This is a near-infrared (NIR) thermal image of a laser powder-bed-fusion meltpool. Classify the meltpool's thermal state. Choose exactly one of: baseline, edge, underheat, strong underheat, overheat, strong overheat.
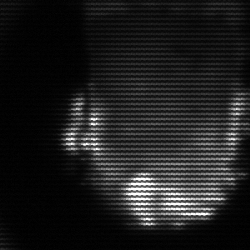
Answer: baseline